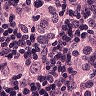
Metastatic tissue present: yes